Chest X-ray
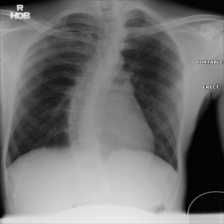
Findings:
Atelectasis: negative
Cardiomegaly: negative
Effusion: negative
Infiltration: negative
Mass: negative
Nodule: negative
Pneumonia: negative
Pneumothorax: negative
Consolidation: negative
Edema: negative
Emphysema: negative
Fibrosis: negative
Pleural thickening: negative
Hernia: negative